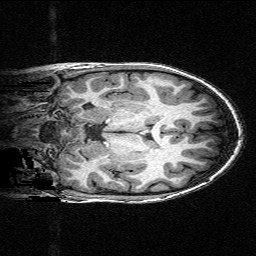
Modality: T1w
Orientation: coronal
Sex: female